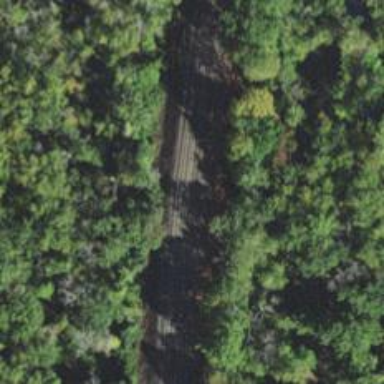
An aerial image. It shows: Railway track.